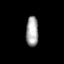
Tissue: prostate
Cell type: T cells
Senescence score: 0.3357
Nuclear area (px): 366
Mean DAPI intensity: 163.497